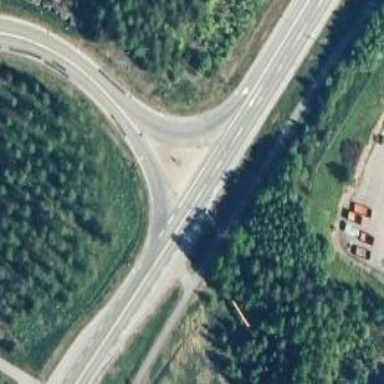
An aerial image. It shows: Trunk link highway.